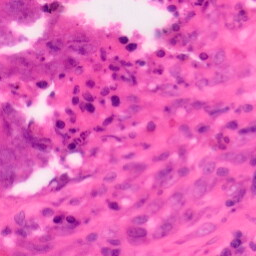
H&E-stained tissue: Colon